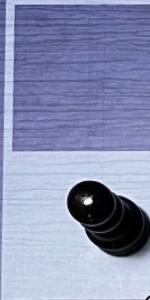
Label: Pawn_Black